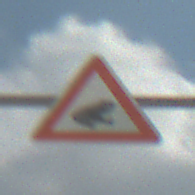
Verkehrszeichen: AmphibienwanderungLinks
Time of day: MorningAfternoon
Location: Outdoor (Beach)
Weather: PartlyCloudy
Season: NotSpecified
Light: Natural